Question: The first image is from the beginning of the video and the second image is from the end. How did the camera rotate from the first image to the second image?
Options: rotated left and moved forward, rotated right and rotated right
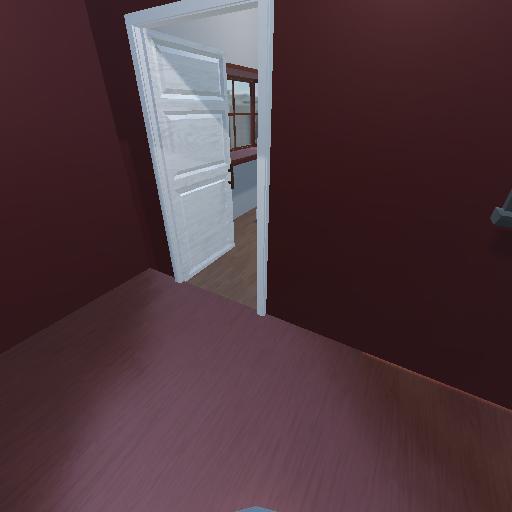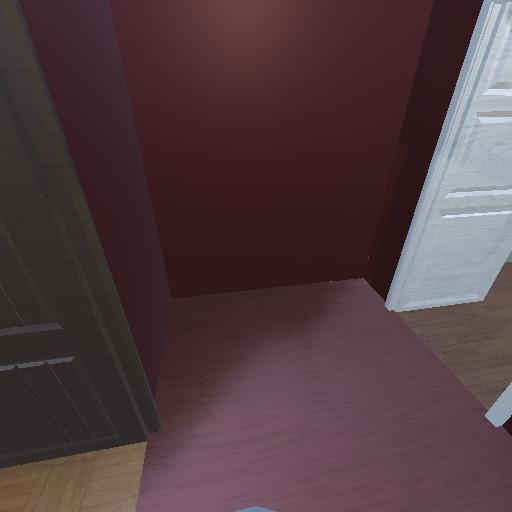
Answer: rotated left and moved forward